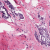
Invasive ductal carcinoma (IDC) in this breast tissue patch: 1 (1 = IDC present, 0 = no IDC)